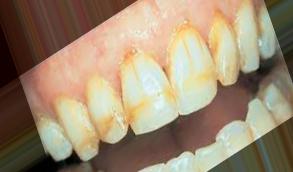
Condition: Tooth Discoloration